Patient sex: F
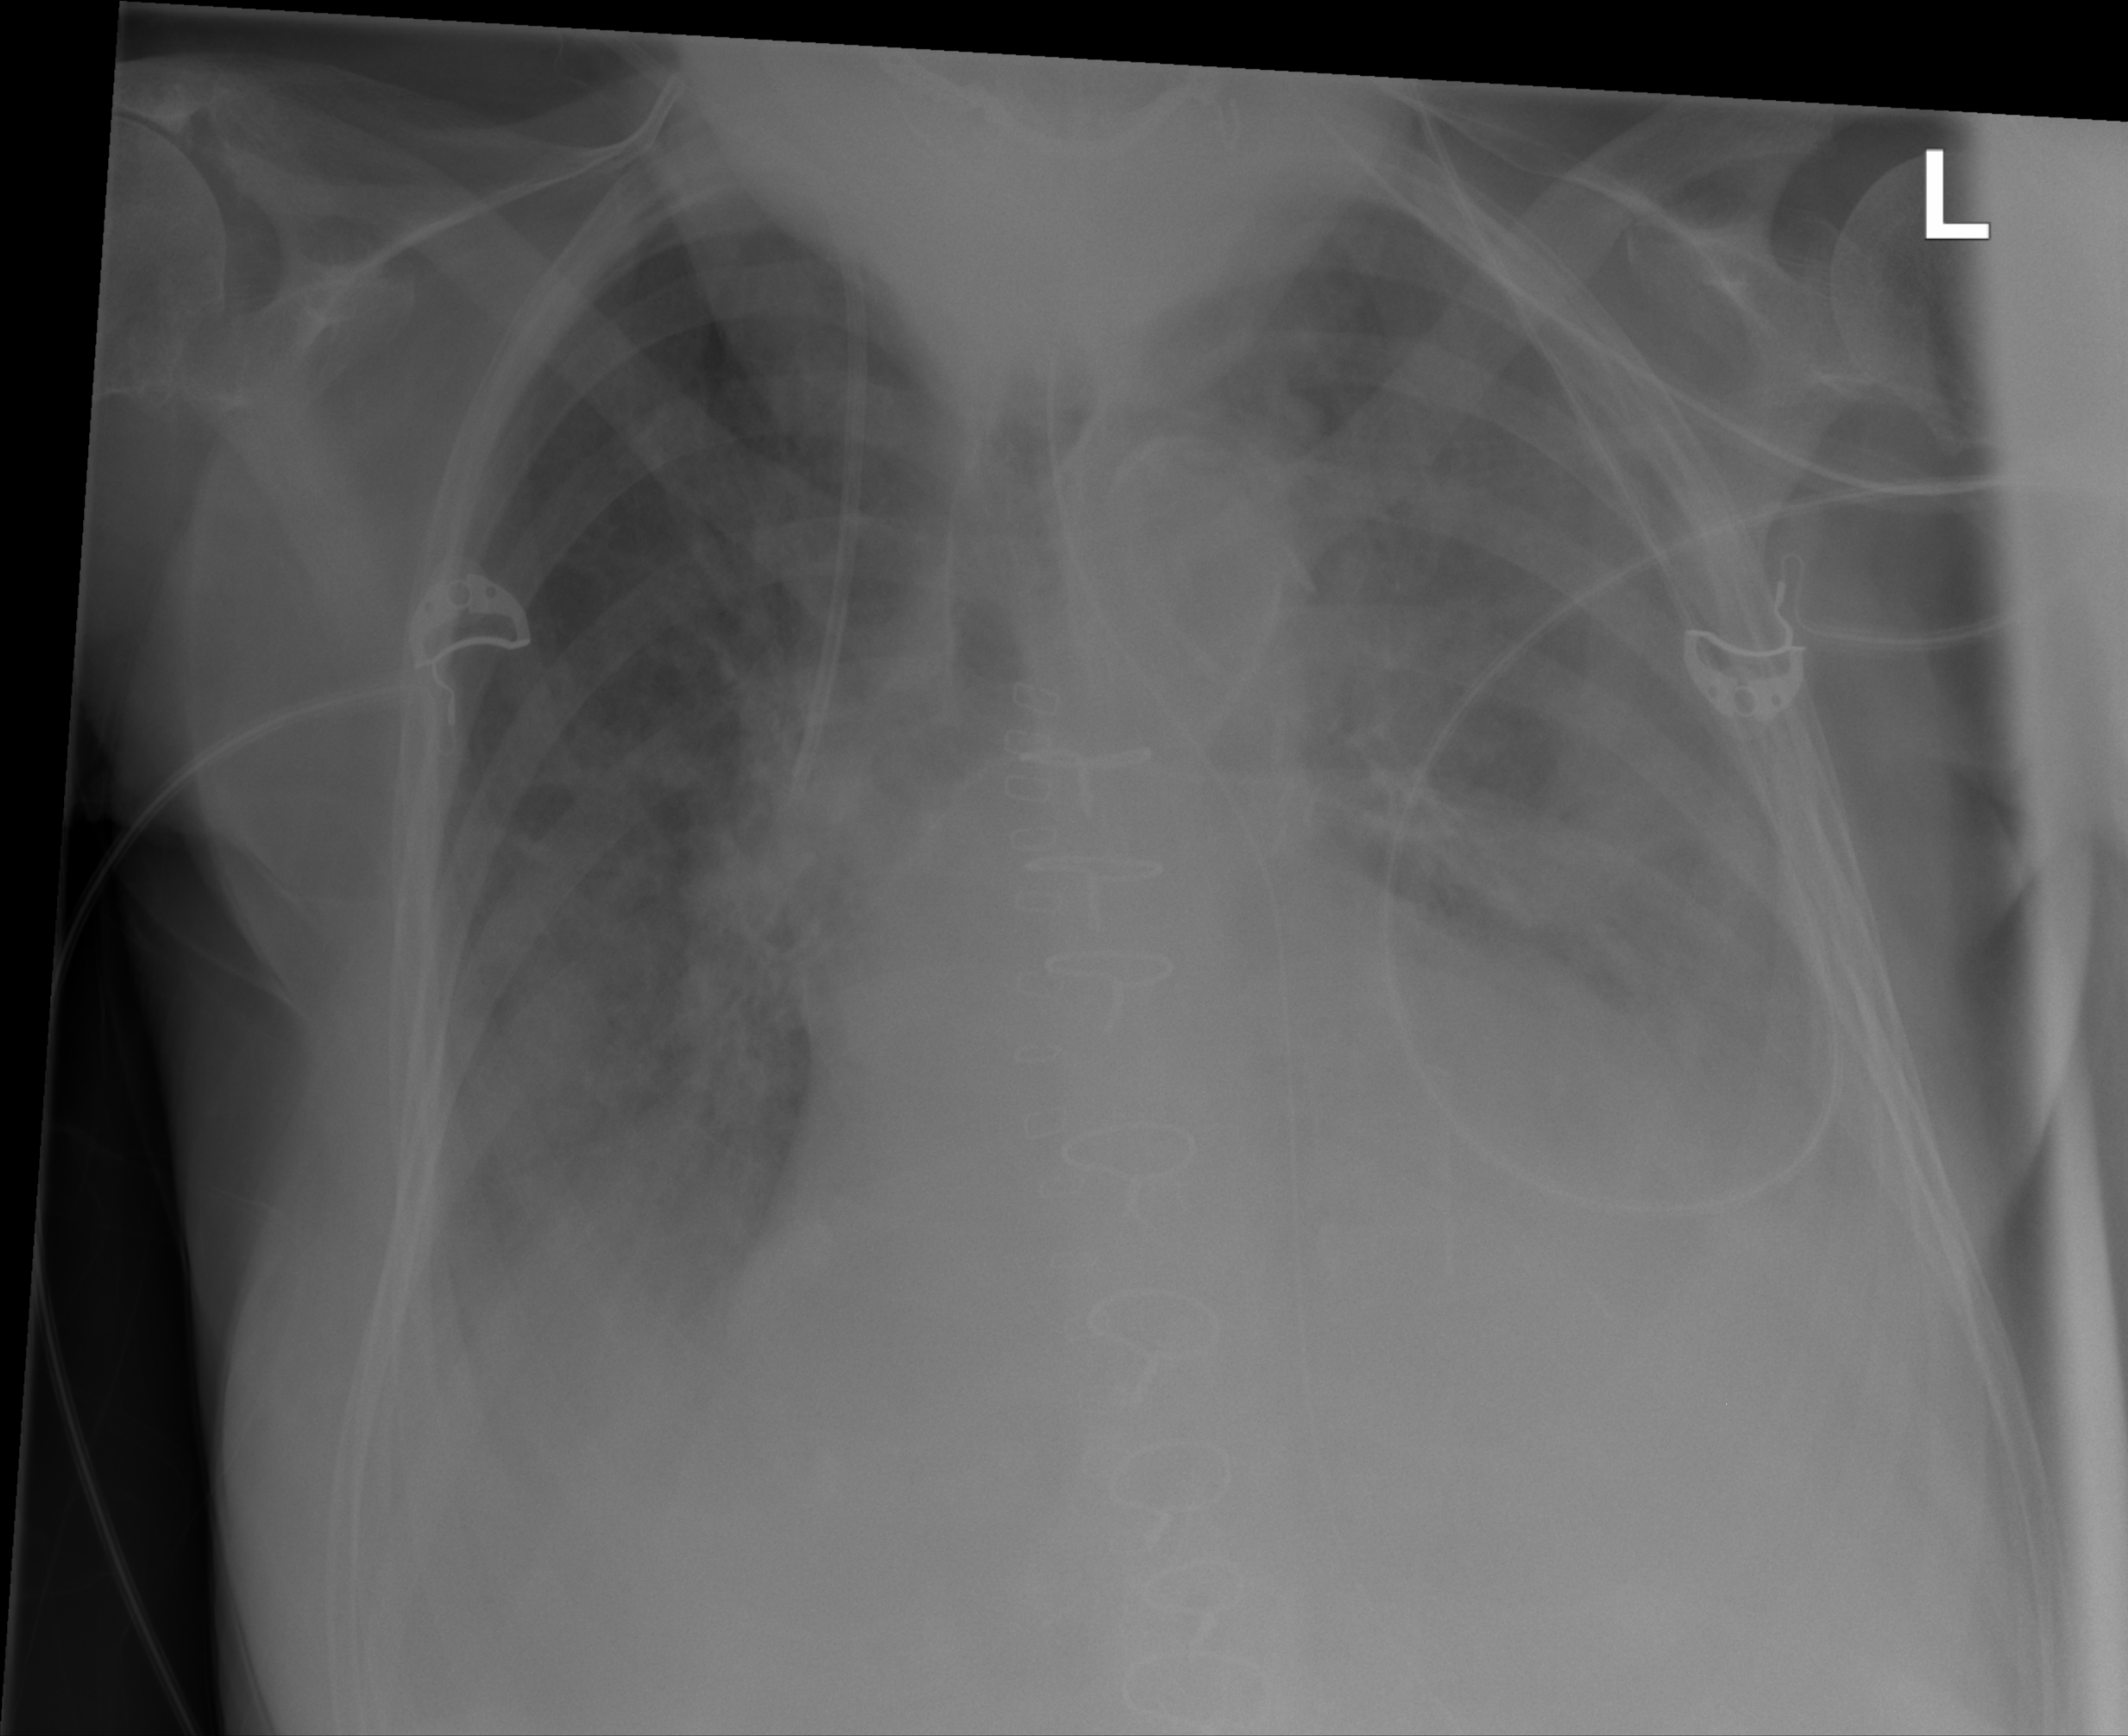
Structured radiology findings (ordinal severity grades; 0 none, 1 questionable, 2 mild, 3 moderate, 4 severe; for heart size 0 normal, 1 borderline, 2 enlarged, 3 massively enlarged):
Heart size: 2
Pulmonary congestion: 2
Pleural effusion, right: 3
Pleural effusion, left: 3
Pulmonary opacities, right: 2
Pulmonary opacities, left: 2
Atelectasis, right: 2
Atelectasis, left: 2